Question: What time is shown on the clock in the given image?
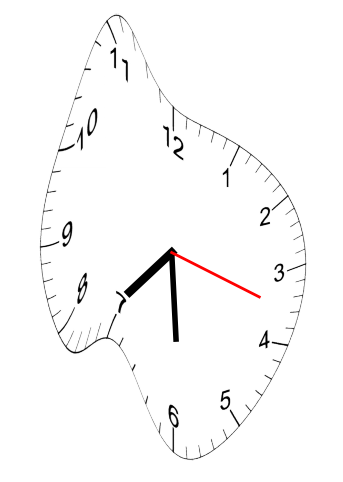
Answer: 07:29:18